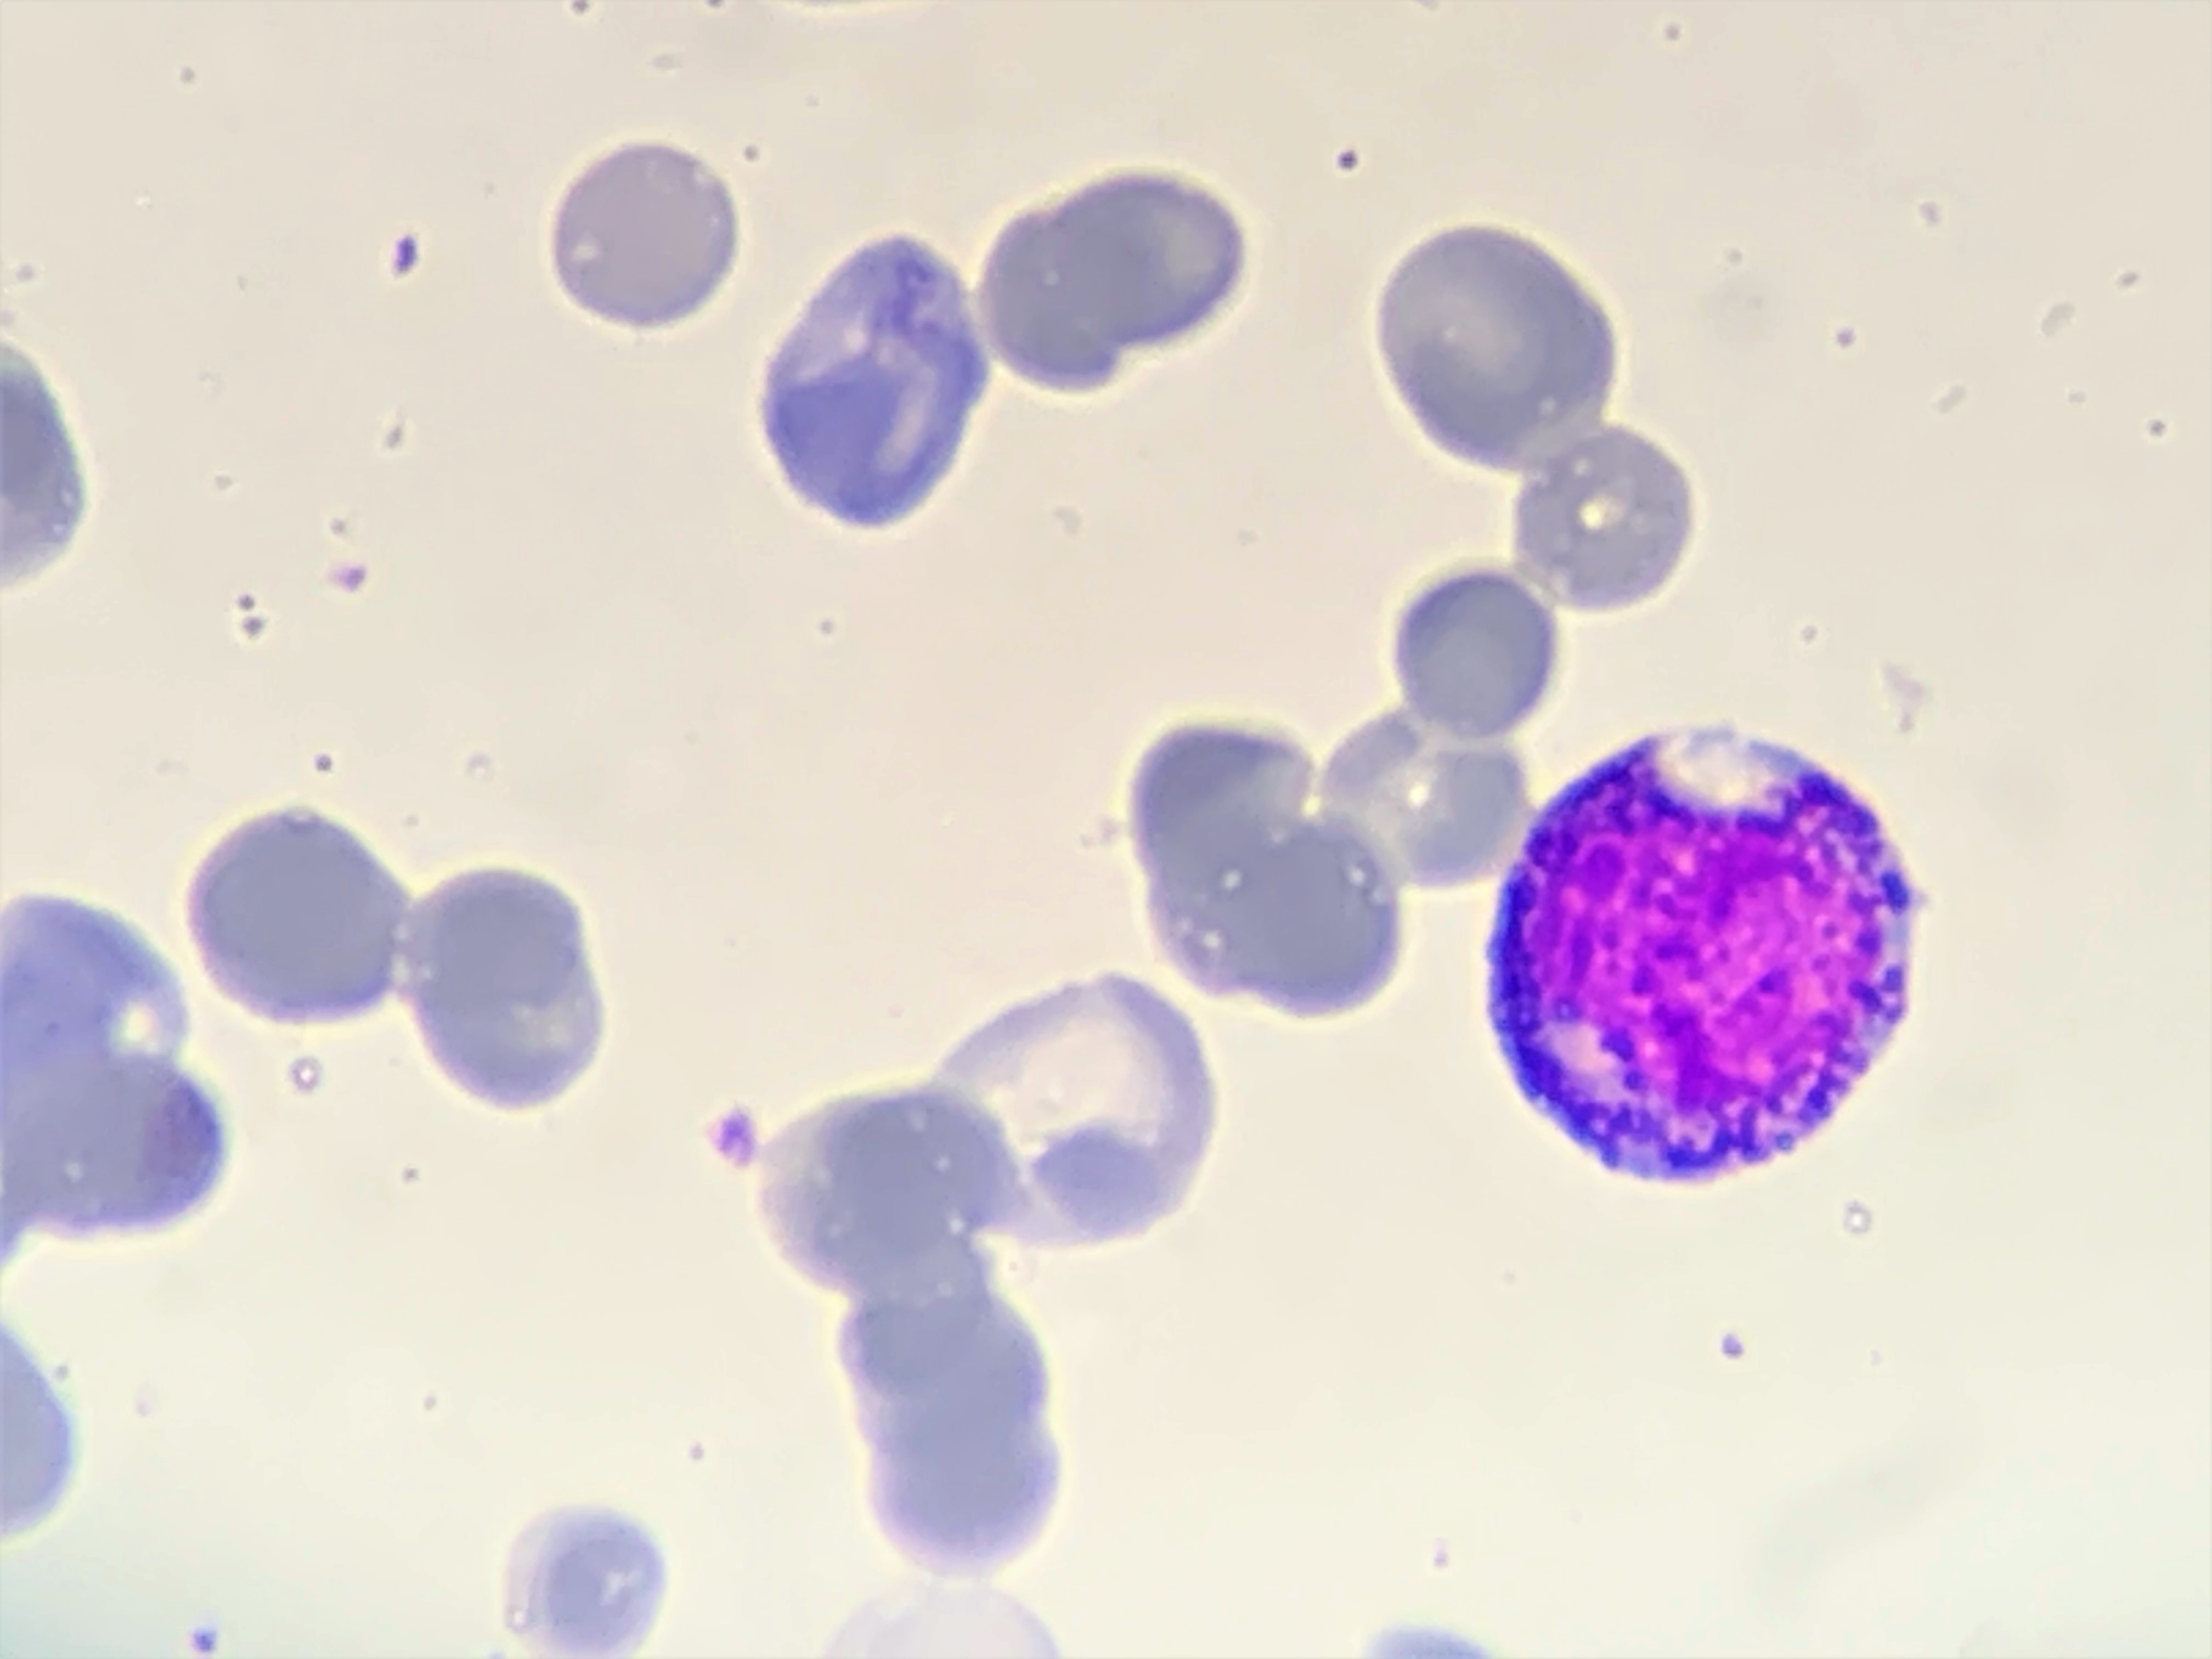
Cell type: MYELOCYTE